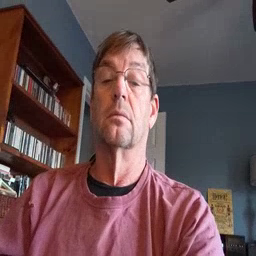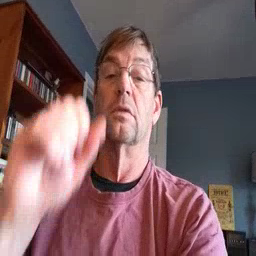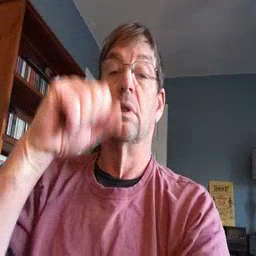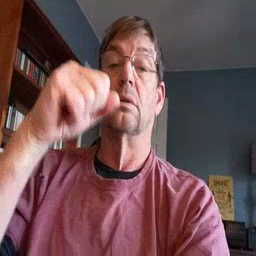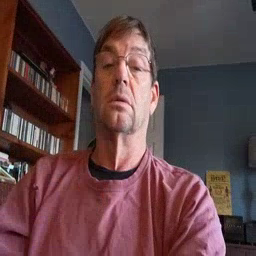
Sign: yes